Field crop: maize
Growth stage: 2
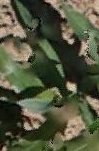
Species: maize